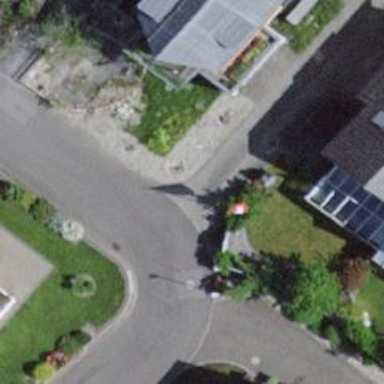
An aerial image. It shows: Residential road with asphalt surface.